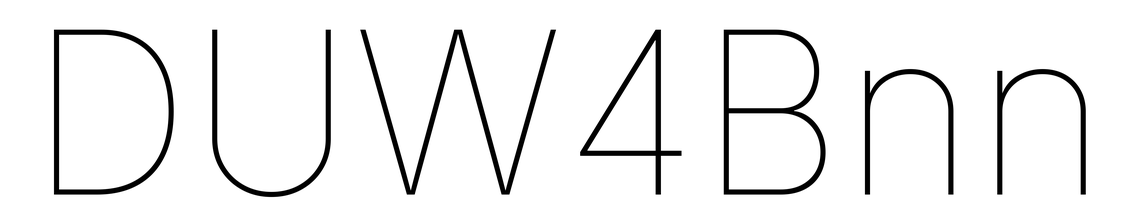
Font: Inter_Thin